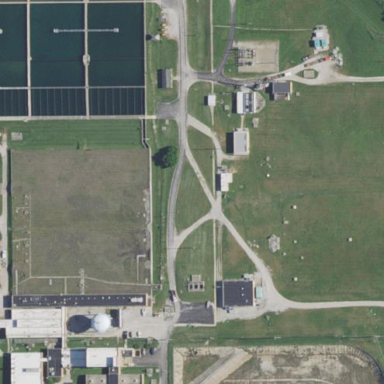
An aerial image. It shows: View of wastewater plant.